Question: I'm trying to learn Python ORM using .
I have these MySQL tables:
'''
CREATE TABLE address (
id INT NOT NULL AUTO_INCREMENT,
street VARCHAR(45) NOT NULL,
city VARCHAR(45) NOT NULL,
PRIMARY KEY (id))
ENGINE = InnoDB;
CREATE TABLE user (
id INT NOT NULL AUTO_INCREMENT,
name VARCHAR(45) NOT NULL,
email VARCHAR(45) NOT NULL,
nick VARCHAR(45) NULL,
address_id INT NOT NULL,
PRIMARY KEY (id),
UNIQUE KEY email_UNIQUE (email),
INDEX fk_user_address_idx (address_id ASC),
CONSTRAINT fk_user_address
FOREIGN KEY (address_id)
REFERENCES address(id)
)
ENGINE = InnoDB;
'''

I use this tutorial <URL>
There is my Python code:
'''
from sqlalchemy.ext.declarative import declarative_base
from sqlalchemy import *
from sqlalchemy.orm import *
Base = declarative_base()
class User(Base):
__tablename__ = 'user'
id = Column(Integer, primary_key=True)
name = Column(String, nullable=False)
email = Column(String, nullable=False, unique=True)
nick = Column(String)
address = relationship("Address", back_populates="user")
class Address(Base):
__tablename__ = 'address'
id = Column(Integer, primary_key=True)
street = Column(String, nullable=False)
city = Column(String, nullable=False)
user = relationship('User', back_populates="address")
engine = create_engine('mysql://test:test@localhost:3306/test', echo=True)
Session = sessionmaker(bind=engine)
session = Session()
u1 = User()
u1.name = "Test user"
u1.email = "test@example.net"
a1 = Address()
a1.street = "Str 123"
a1.city = "City WTF"
u1.address = a1
session.add(a1)
session.add(u1)
session.commit()
'''
After I run app, it crash:
'''
/usr/bin/python2.7 /tmp/test/Test.py
Traceback (most recent call last):
File "/tmp/test/Test.py", line 29, in <module>
u1 = User()
File "<string>", line 2, in __init__
File "/usr/lib/python2.7/dist-packages/sqlalchemy/orm/instrumentation.py", line 317, in _new_state_if_none
state = self._state_constructor(instance, self)
File "/usr/lib/python2.7/dist-packages/sqlalchemy/util/langhelpers.py", line 612, in __get__
obj.__dict__[self.__name__] = result = self.fget(obj)
File "/usr/lib/python2.7/dist-packages/sqlalchemy/orm/instrumentation.py", line 152, in _state_constructor
self.dispatch.first_init(self, self.class_)
File "/usr/lib/python2.7/dist-packages/sqlalchemy/event.py", line 409, in __call__
fn(*args, **kw)
File "/usr/lib/python2.7/dist-packages/sqlalchemy/orm/mapper.py", line 2260, in _event_on_first_init
configure_mappers()
File "/usr/lib/python2.7/dist-packages/sqlalchemy/orm/mapper.py", line 2169, in configure_mappers
mapper._post_configure_properties()
File "/usr/lib/python2.7/dist-packages/sqlalchemy/orm/mapper.py", line 1281, in _post_configure_properties
prop.init()
File "/usr/lib/python2.7/dist-packages/sqlalchemy/orm/interfaces.py", line 231, in init
self.do_init()
File "/usr/lib/python2.7/dist-packages/sqlalchemy/orm/properties.py", line 1030, in do_init
self._setup_join_conditions()
File "/usr/lib/python2.7/dist-packages/sqlalchemy/orm/properties.py", line 1104, in _setup_join_conditions
can_be_synced_fn=self._columns_are_mapped
File "/usr/lib/python2.7/dist-packages/sqlalchemy/orm/relationships.py", line 114, in __init__
self._determine_joins()
File "/usr/lib/python2.7/dist-packages/sqlalchemy/orm/relationships.py", line 218, in _determine_joins
% self.prop)
sqlalchemy.exc.NoForeignKeysError: Could not determine join condition between parent/child tables on relationship User.address - there are no foreign keys linking these tables. Ensure that referencing columns are associated with a ForeignKey or ForeignKeyConstraint, or specify a 'primaryjoin' expression.
Process finished with exit code 1
'''
What I do bad?
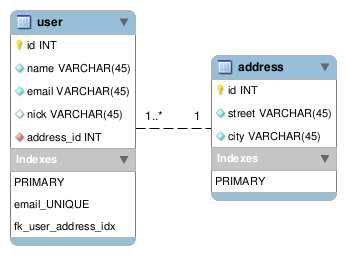
Answer: You need to define 'ForeignKey', which is not defined on the model (you only defined it in on the MySQL side):
'''
class User(Base):
__tablename__ = 'user'
# other columns ...
address_id = Column(Integer, ForeignKey('address.id'))
address = relationship("Address", back_populates="user")
'''
and your code should work.
'User''Address'